Question: Just trying to set the background color of the button but I keep getting the following error in Xcode 8.3.3.
Screenshot of the error from xcode

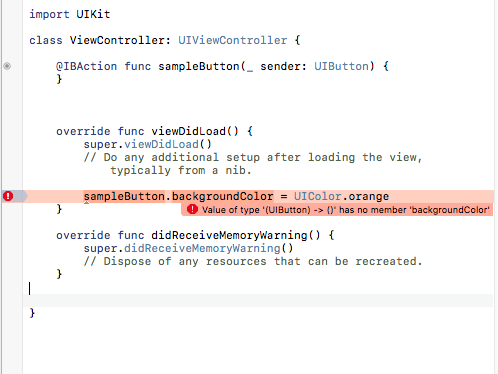
Answer: You should get the outlet of the buttons to edit its properties. What you have got is a action of that button for the a particular event like 'touchUpInside'.
You should get the Outlet of the button like this:
'''
@IBOutlet weak var sampleButton: UIButton!
'''
and then set the 'backgroundColor' in the 'viewDidLoad()' :
'''
sampleButton.backgroundColor = UIColor.orange
'''